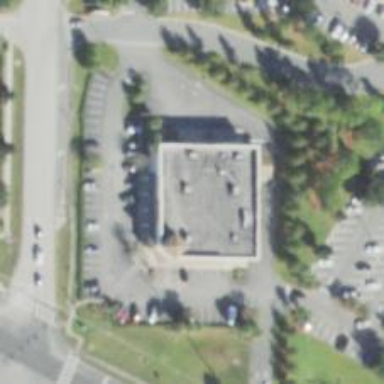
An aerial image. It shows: Pharmacy providing healthcare services.